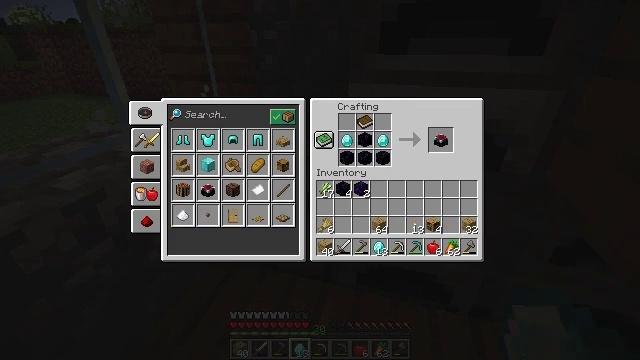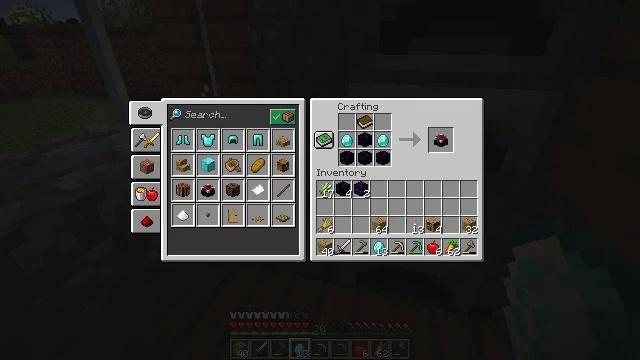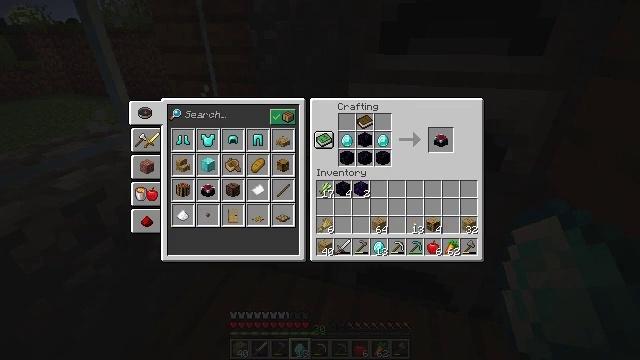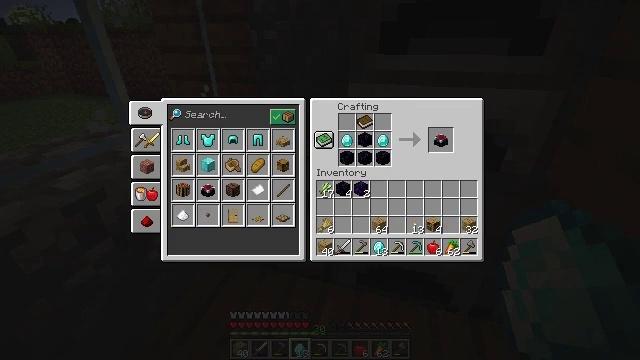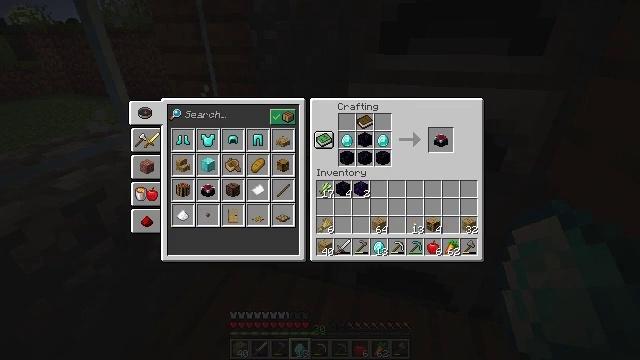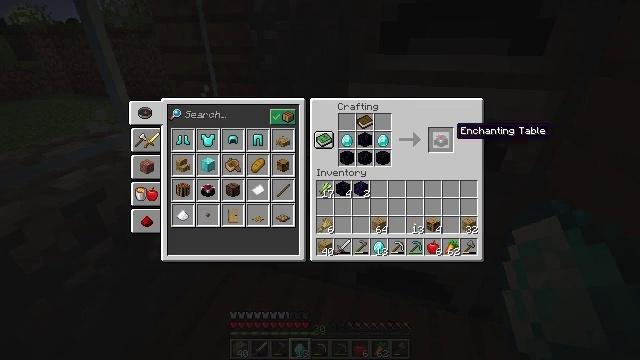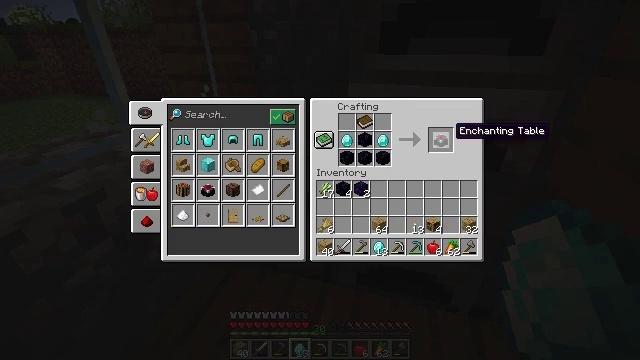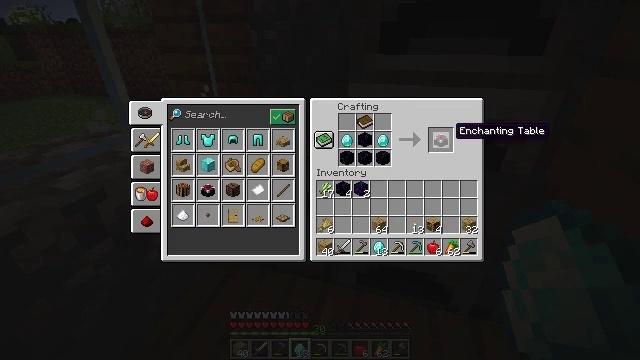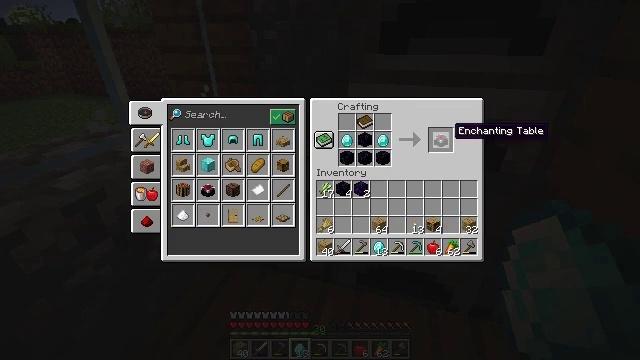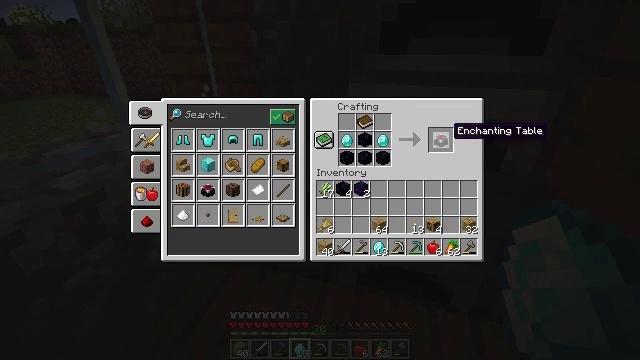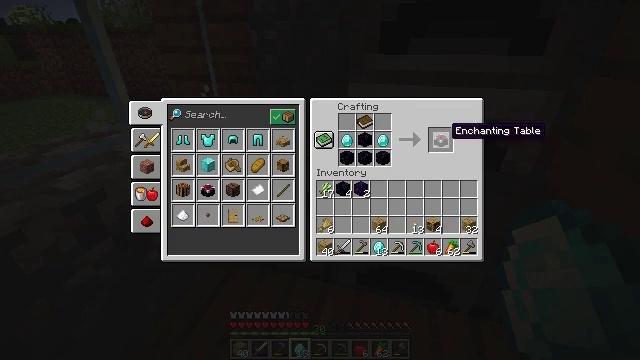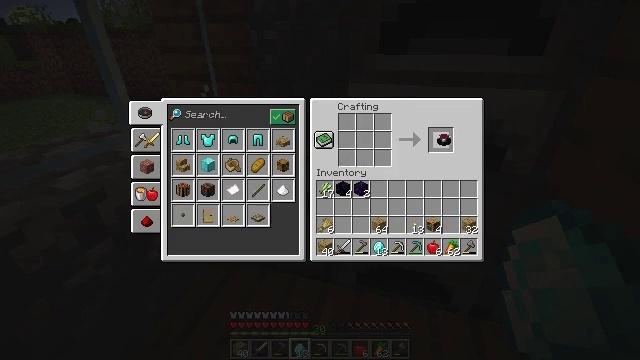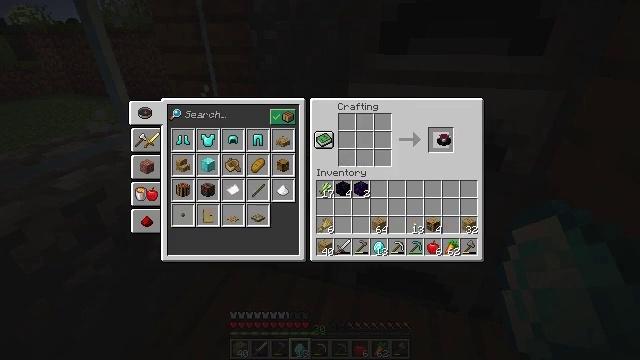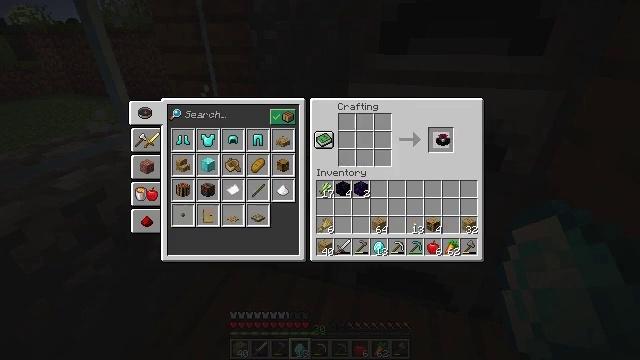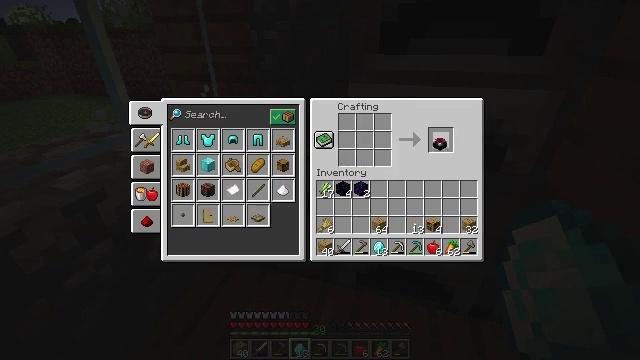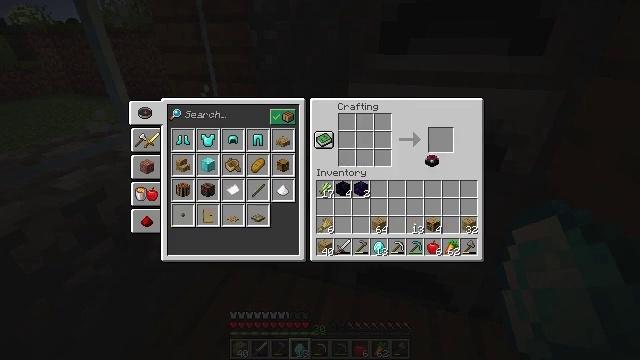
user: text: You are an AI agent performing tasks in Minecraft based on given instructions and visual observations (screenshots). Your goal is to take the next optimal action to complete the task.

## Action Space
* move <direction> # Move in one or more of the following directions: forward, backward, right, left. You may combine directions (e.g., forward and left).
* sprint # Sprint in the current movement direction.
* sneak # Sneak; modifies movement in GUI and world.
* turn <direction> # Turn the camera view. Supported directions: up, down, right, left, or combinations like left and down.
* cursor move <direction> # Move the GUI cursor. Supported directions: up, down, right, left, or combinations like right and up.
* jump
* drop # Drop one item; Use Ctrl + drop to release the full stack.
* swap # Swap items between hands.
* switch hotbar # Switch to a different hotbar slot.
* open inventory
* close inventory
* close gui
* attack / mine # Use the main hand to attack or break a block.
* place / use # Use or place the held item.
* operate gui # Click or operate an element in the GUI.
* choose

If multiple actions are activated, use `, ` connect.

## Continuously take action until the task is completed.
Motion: motion action
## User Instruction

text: Obtain an enchanting table using obsidian, diamonds, and a book.
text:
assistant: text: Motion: no_op
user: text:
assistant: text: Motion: no_op
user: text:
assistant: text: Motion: no_op
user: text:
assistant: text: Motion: cursor move left
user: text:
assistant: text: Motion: cursor move left
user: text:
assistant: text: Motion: no_op
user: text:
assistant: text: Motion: no_op
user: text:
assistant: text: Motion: no_op
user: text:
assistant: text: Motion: no_op
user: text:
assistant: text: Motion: no_op
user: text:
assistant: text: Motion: operate gui
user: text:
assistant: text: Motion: operate gui
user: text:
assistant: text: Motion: operate gui
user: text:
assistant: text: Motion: no_op
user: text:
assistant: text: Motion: cursor move left and down
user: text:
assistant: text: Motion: cursor move left and down
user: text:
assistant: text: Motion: no_op